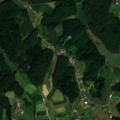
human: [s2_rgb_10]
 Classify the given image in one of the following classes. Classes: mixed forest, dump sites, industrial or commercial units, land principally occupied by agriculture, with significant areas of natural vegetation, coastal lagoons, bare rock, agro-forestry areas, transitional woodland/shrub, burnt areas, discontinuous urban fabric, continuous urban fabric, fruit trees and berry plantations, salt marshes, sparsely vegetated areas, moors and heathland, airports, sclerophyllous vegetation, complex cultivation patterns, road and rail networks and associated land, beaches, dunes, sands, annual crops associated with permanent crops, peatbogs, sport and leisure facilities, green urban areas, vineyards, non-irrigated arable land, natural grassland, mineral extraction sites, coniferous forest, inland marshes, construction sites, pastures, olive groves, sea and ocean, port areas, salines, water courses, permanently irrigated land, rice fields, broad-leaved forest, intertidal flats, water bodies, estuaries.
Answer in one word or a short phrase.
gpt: pastures, complex cultivation patterns, broad-leaved forest, water bodies